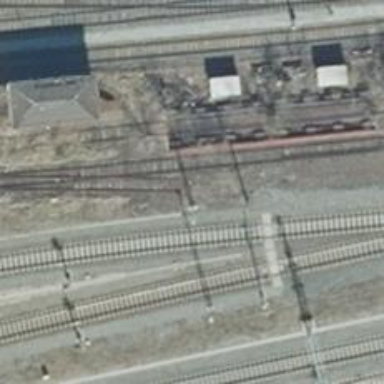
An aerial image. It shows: Abandoned railway yard.